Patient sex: F
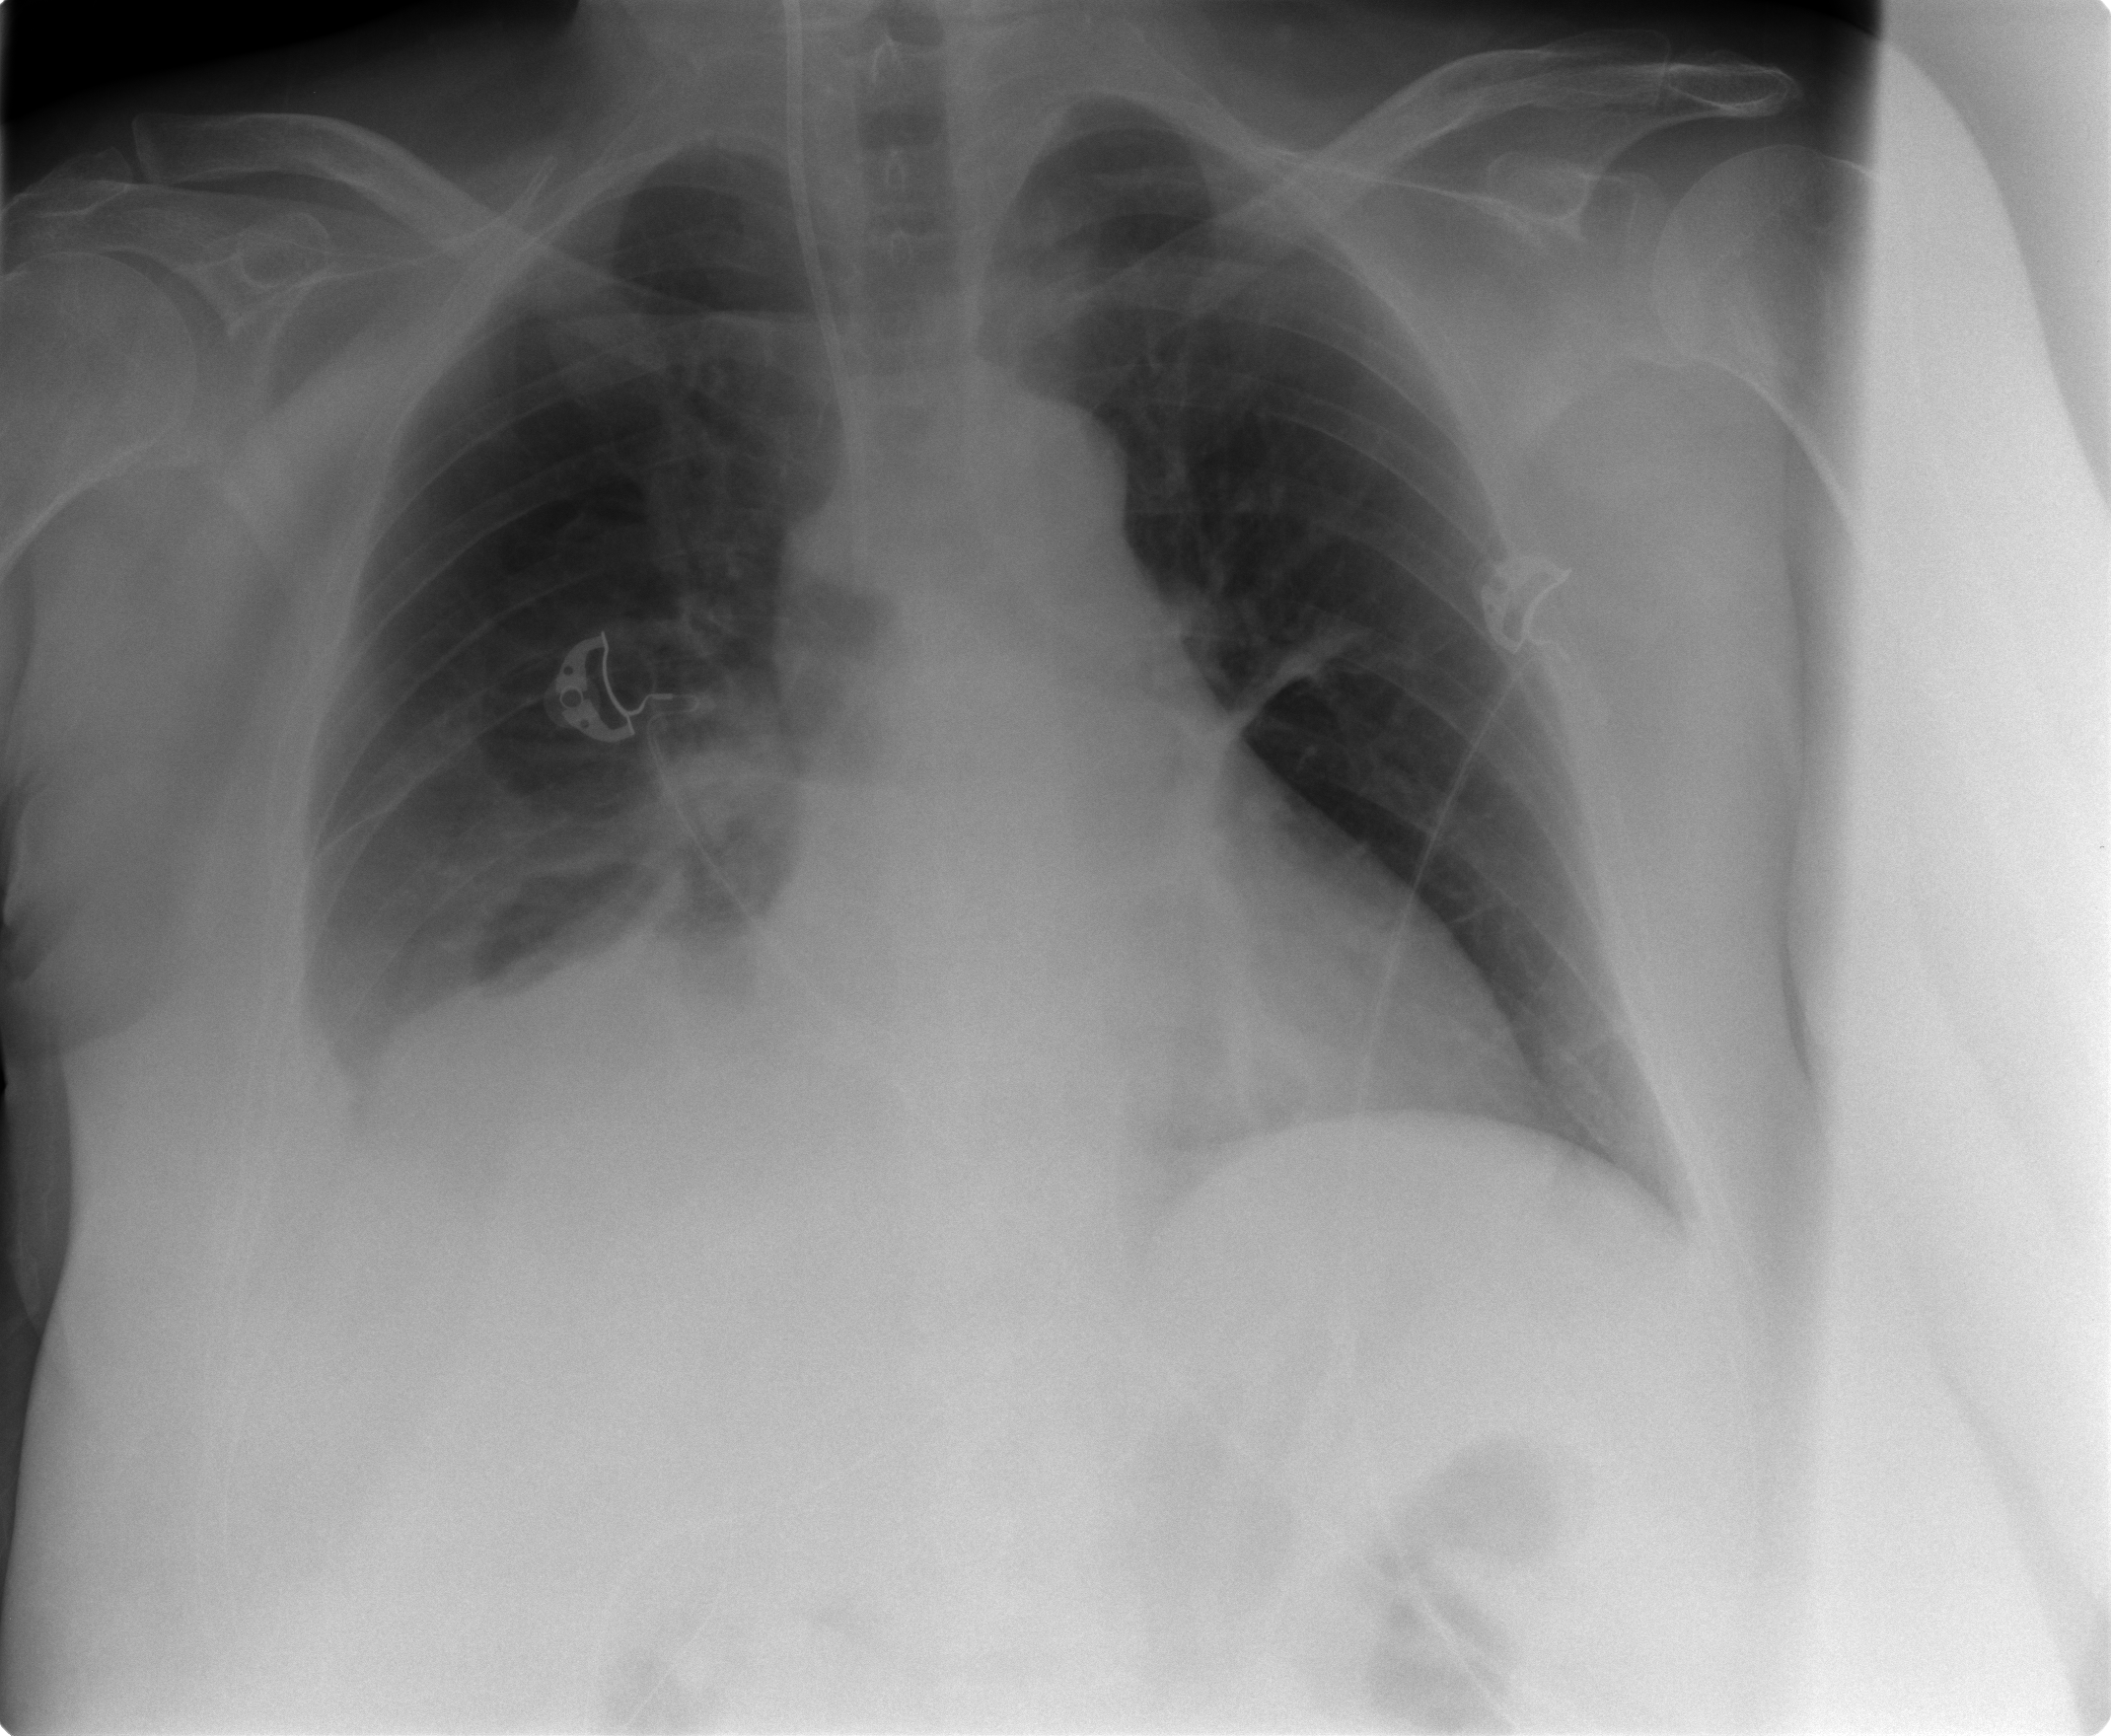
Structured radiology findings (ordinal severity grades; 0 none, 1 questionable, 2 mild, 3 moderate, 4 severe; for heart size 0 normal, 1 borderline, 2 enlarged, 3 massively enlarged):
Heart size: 0
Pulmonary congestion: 1
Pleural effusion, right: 1
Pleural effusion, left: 0
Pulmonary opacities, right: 0
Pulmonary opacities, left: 0
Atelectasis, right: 3
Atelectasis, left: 2